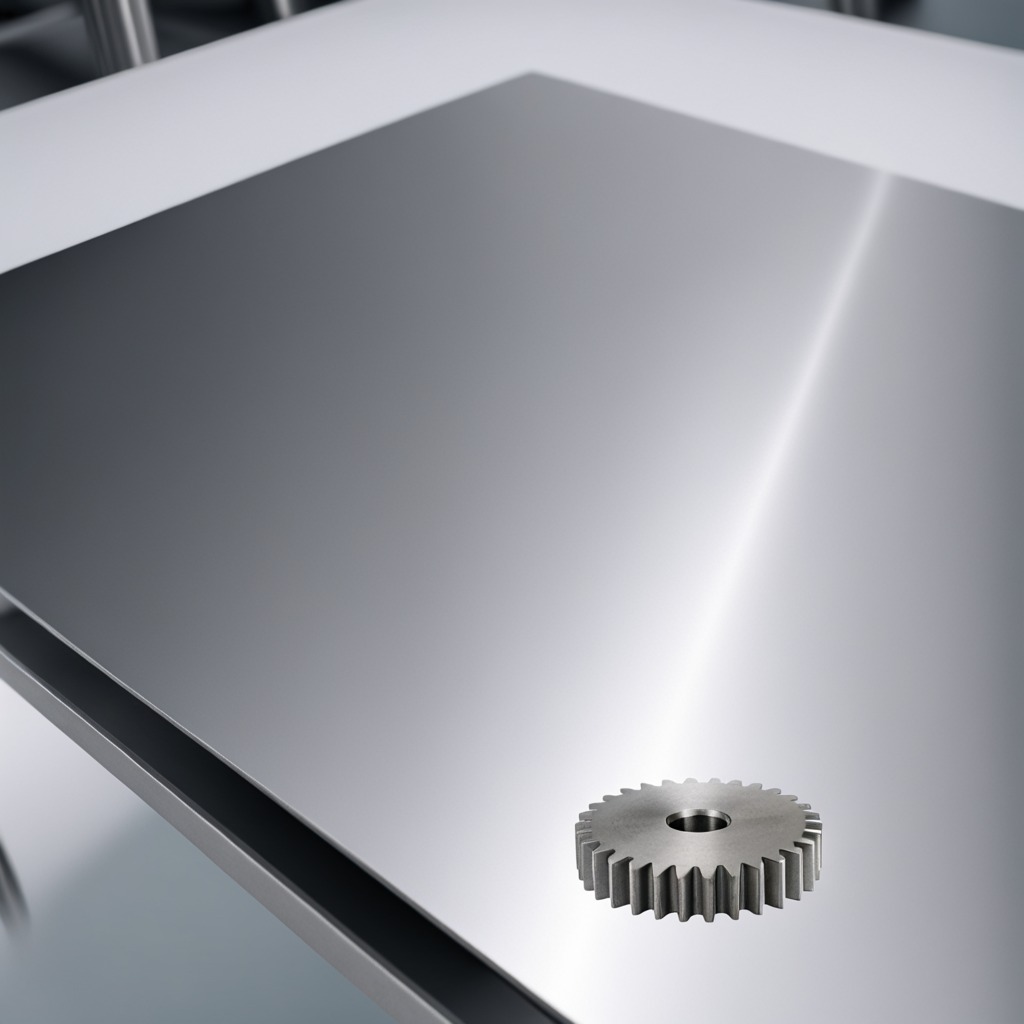
A steel gear with teeth is lying on the stainless steel table in a high-end prototyping lab.